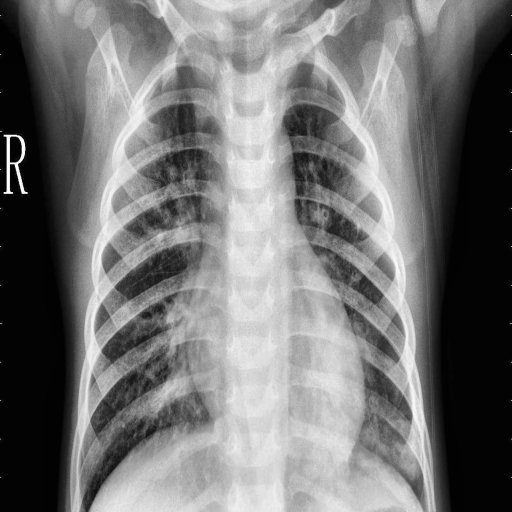
Finding: PNEUMONIA